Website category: restaurant
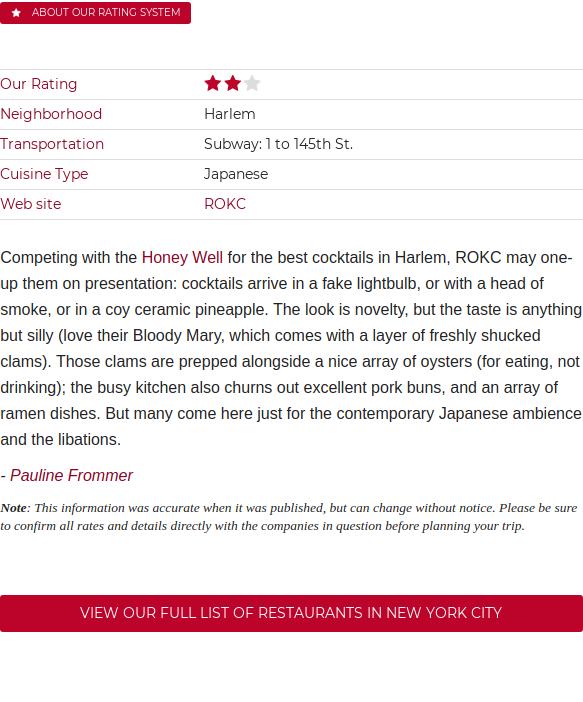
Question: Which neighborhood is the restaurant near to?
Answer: Harlem

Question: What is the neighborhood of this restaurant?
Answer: Harlem

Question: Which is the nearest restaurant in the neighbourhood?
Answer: Harlem

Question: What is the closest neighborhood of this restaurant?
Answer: Harlem

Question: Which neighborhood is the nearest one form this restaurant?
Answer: Harlem

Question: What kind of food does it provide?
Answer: Japanese

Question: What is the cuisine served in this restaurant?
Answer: Japanese

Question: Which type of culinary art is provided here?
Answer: Japanese

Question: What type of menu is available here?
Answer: Japanese

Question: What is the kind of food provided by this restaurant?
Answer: Japanese

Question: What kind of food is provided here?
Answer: Japanese

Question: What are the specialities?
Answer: Japanese

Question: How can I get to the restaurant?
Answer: Subway: 1 to 145th St.

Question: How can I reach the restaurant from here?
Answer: Subway: 1 to 145th St.

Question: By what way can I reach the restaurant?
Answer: Subway: 1 to 145th St.